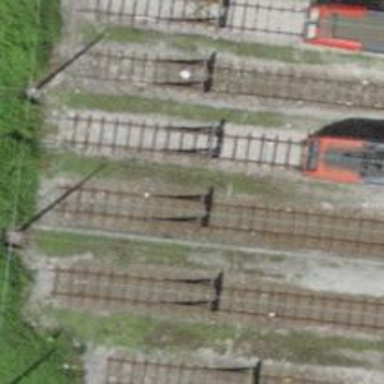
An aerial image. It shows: Unused railway yard.